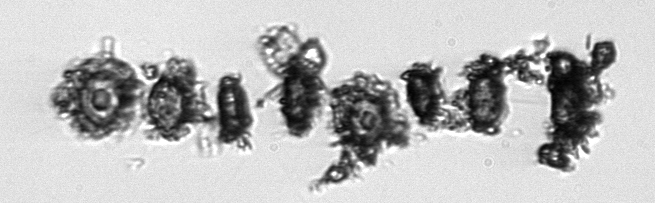
Label: Thalassiosira_TAG_external_detritus